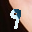
Label: 9